Field crop: maize
Growth stage: 1
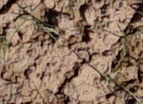
Species: lolium